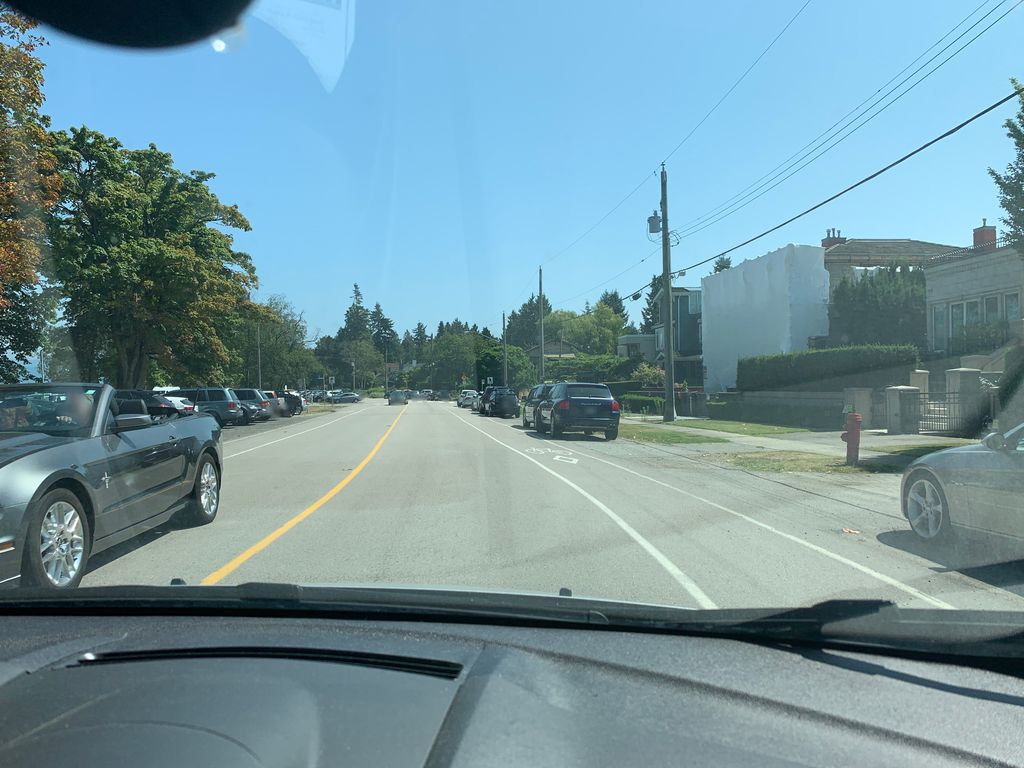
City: vancouver